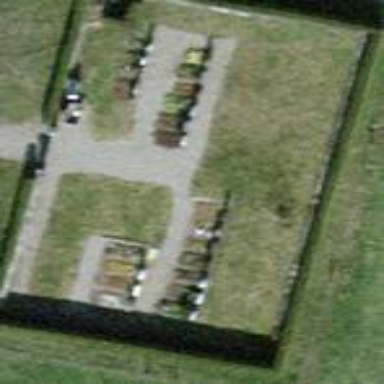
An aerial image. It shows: Cemetery.